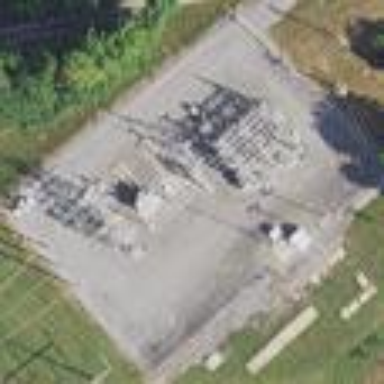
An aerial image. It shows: Distribution level power substation surrounded by fence.